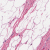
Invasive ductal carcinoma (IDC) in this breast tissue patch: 0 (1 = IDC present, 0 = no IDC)